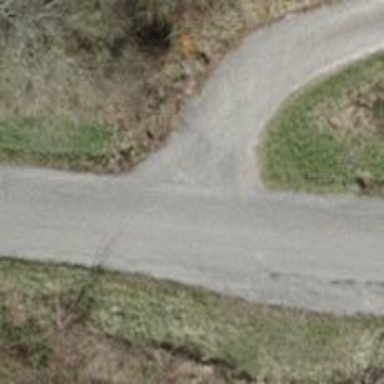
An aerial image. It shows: Unclassified road with asphalt surface.